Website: ulta-beauty
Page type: store-pickup
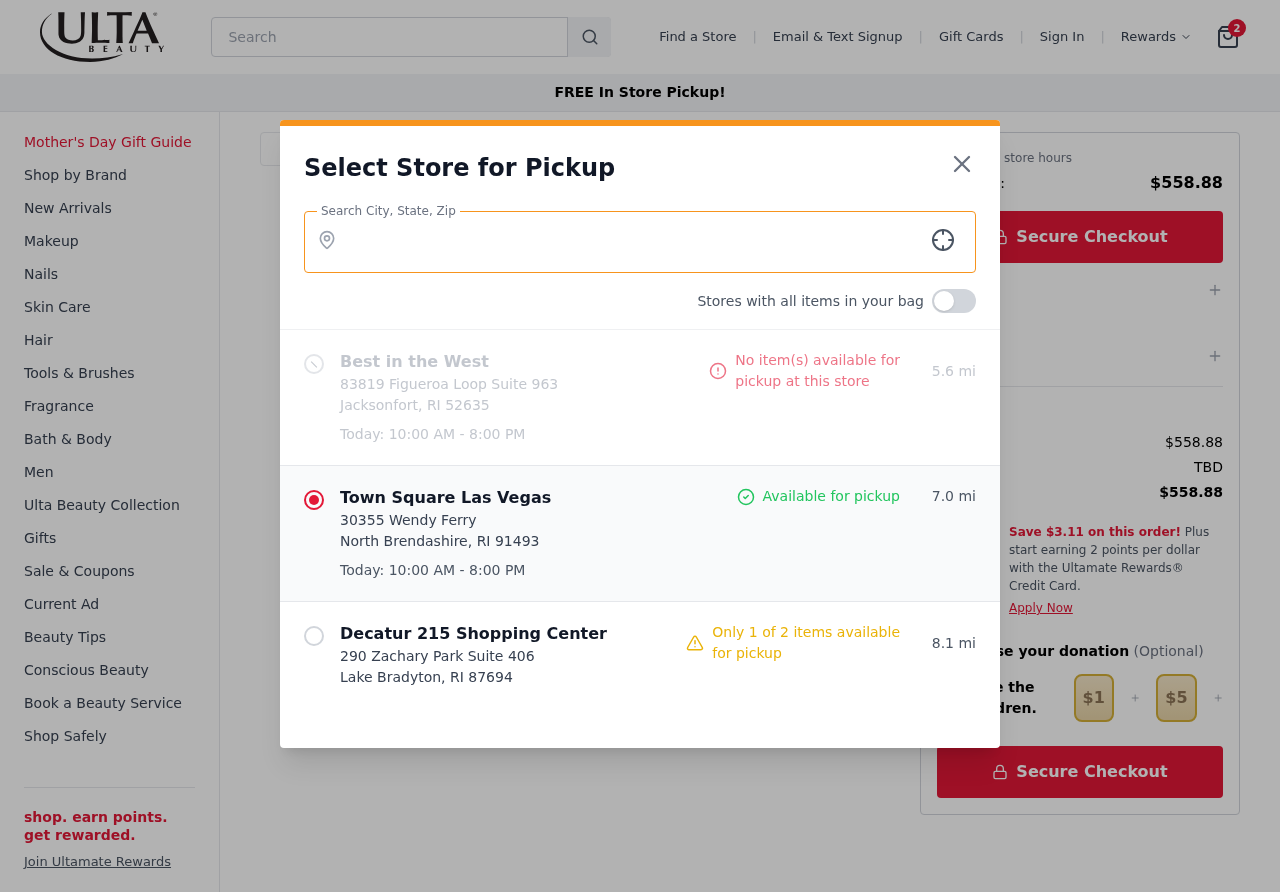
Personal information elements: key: PII_CITY
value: Nguyenfurt
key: PII_LOCATION1_CITY_STATE_ZIP
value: Jacksonfort, RI 52635
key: PII_LOCATION1_NAME
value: Best in the West
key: PII_LOCATION1_STREET
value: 83819 Figueroa Loop Suite 963
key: PII_LOCATION2_CITY_STATE_ZIP
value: North Brendashire, RI 91493
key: PII_LOCATION2_NAME
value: Town Square Las Vegas
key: PII_LOCATION2_STREET
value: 30355 Wendy Ferry
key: PII_LOCATION3_CITY_STATE_ZIP
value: Lake Bradyton, RI 87694
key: PII_LOCATION3_NAME
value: Decatur 215 Shopping Center
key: PII_LOCATION3_STREET
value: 290 Zachary Park Suite 406
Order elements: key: ORDER_NUM_ITEMS
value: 2
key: ORDER_TOTAL
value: $558.88
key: ORDER_SUBTOTAL
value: $558.88
Search elements: key: HEADER_SEARCH
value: Search
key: SEARCH_STORE_LOCATION
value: Nguyenfurt